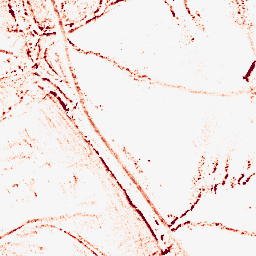
Category: morphological
Decomposition family: morphological_rect
Decomposition parameters: operation: opening
width: 5
height: 5
Upsampling method: bicubic
Upsampling parameters: scale: 8
Upsampling scale: 8